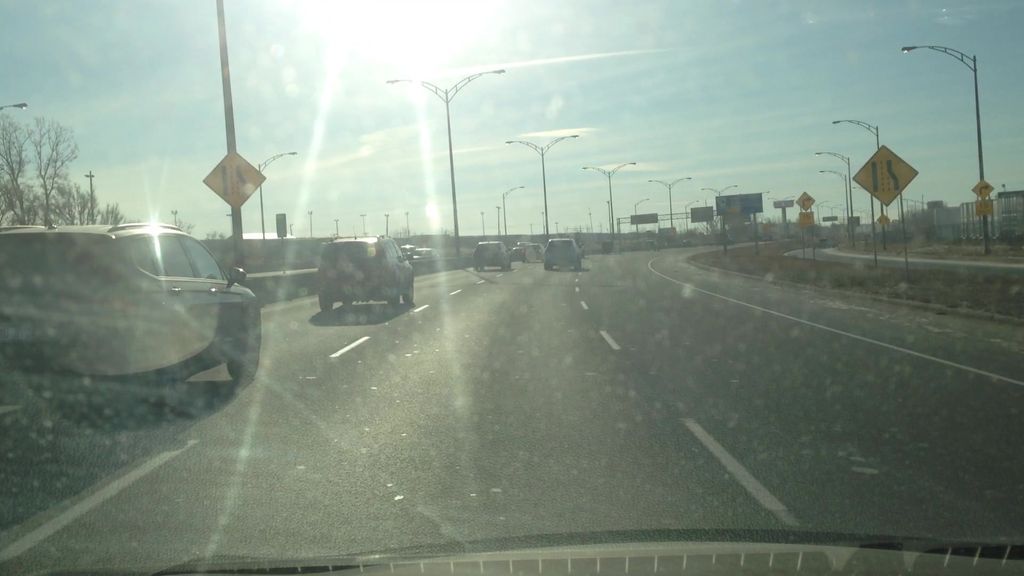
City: montreal